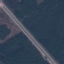
Land use / land cover class: Highway